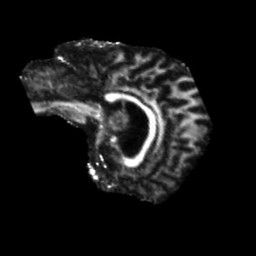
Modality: FA
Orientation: sagittal
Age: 68
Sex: male
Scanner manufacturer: siemens
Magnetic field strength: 3 T
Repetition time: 5.25 s
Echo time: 0.08 s